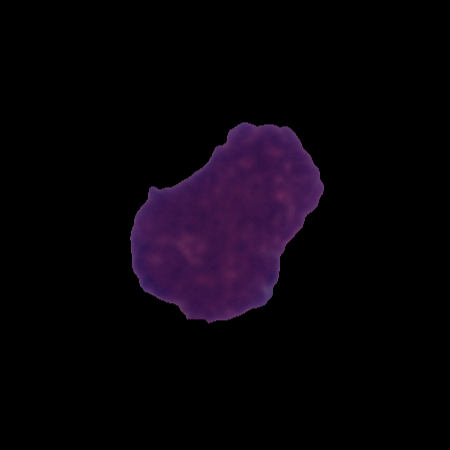
Label: cancer